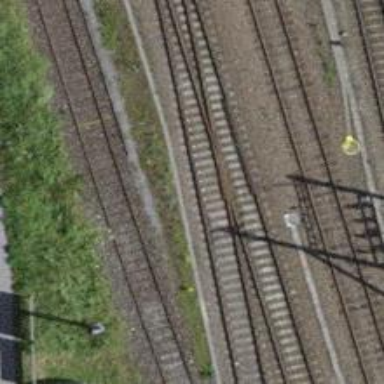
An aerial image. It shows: Abandoned railway siding.